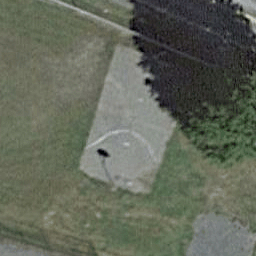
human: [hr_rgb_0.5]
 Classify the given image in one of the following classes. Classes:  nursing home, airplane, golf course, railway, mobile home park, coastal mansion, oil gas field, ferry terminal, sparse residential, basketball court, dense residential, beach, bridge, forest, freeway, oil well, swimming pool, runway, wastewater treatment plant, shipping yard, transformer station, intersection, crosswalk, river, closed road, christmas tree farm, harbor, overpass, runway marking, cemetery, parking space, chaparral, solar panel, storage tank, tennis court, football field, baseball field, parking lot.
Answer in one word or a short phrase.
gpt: basketball court